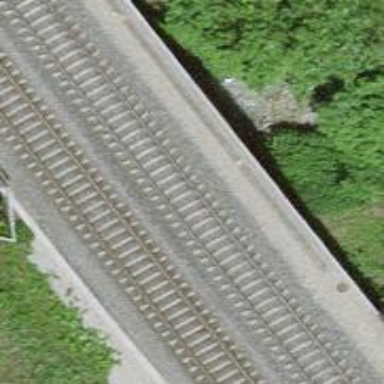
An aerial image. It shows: Railway bridge with electrified contact line. There is one track on the bridge.